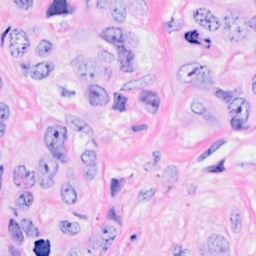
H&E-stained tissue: Breast